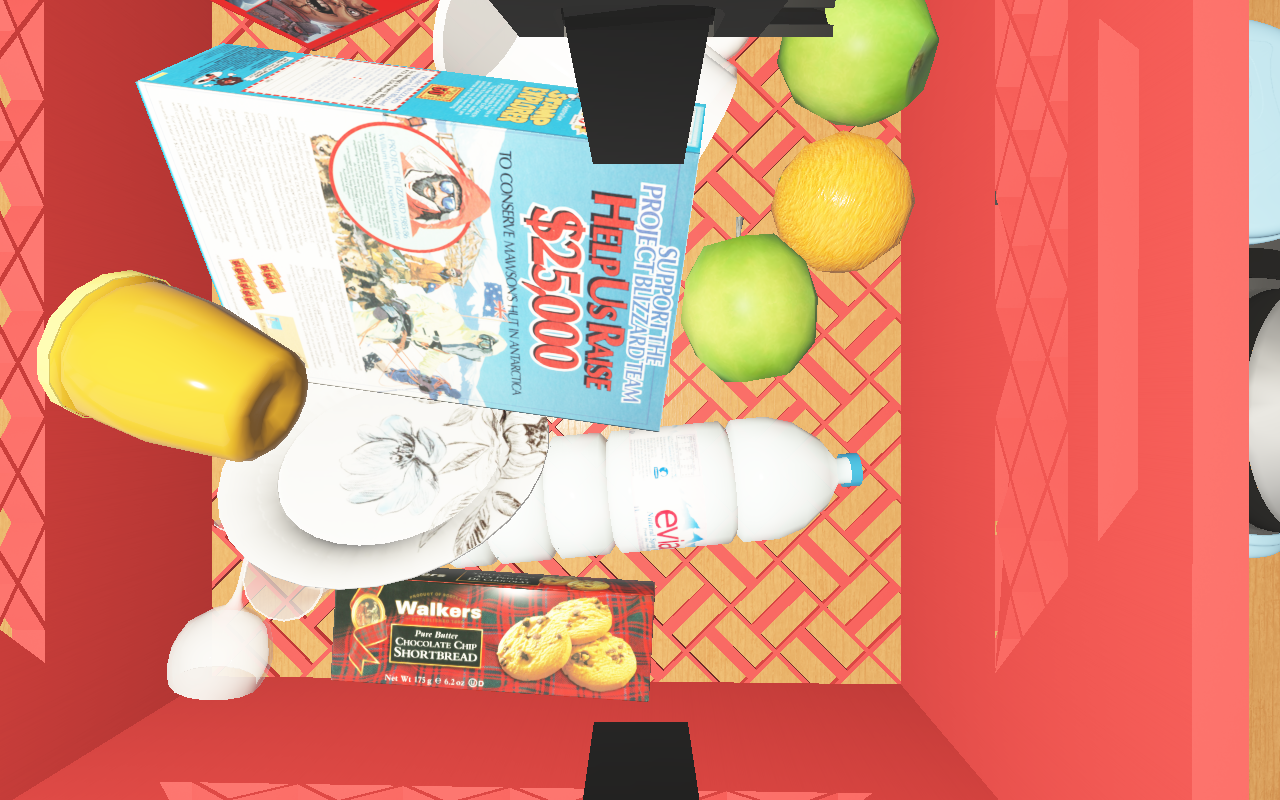
Objects in the scene:
water bottle
apple
apple
orange
orange
spoon
plate
glass
wineglass
cereal box
biscuit box